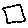
Label: square